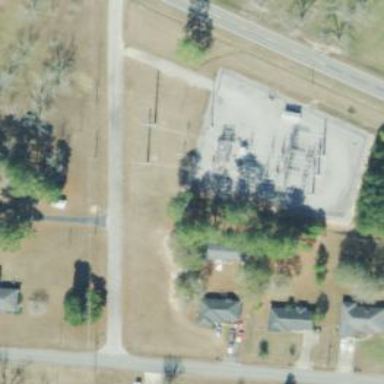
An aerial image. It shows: Distribution power substation secured by fence.